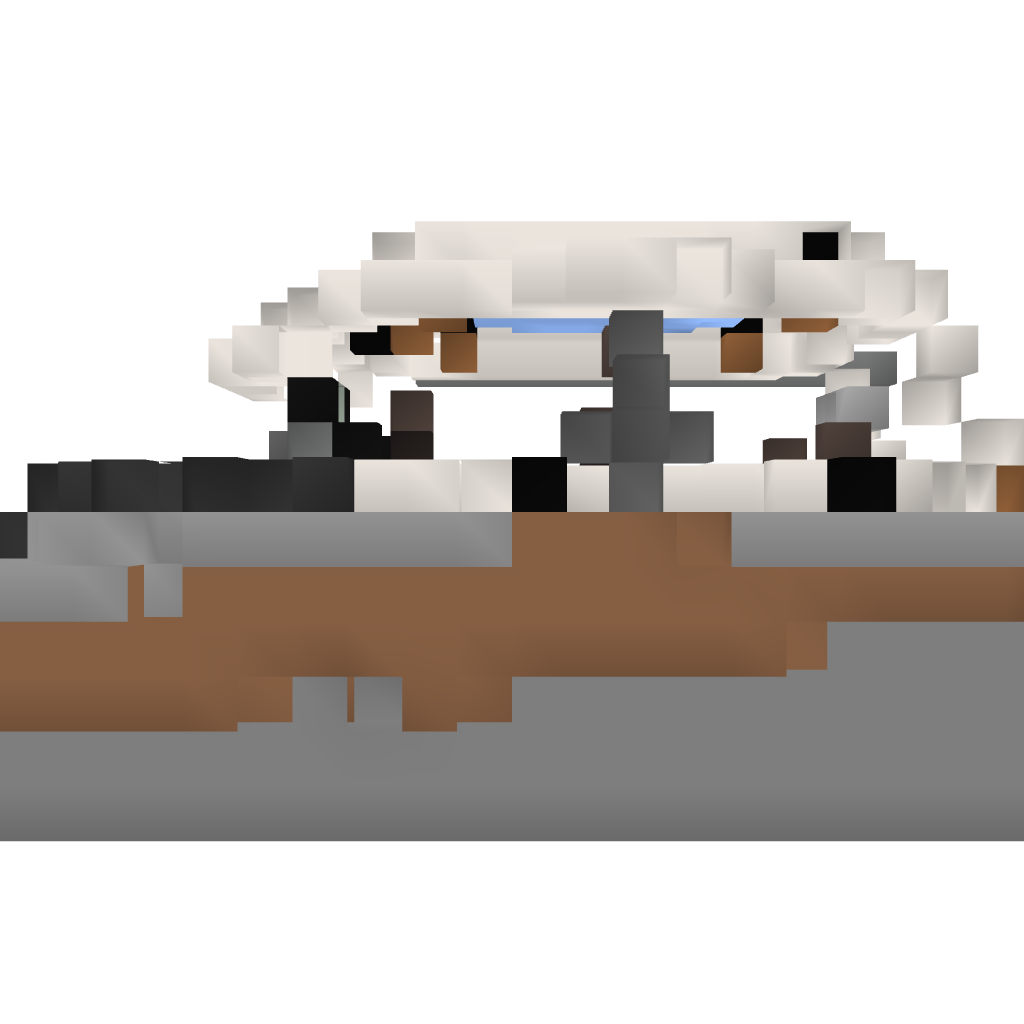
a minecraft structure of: Ethos Death Games Remake